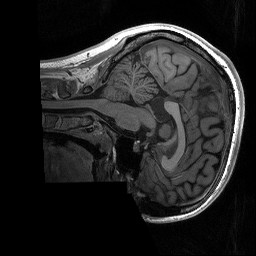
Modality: T1w
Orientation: sagittal
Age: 20
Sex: female
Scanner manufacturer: siemens
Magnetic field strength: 3 T
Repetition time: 2.3 s
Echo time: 0.00298 s